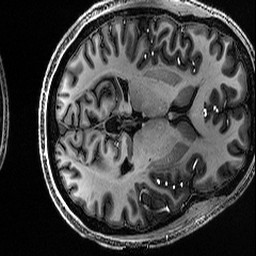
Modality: T1w
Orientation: axial
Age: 33
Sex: male
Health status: healthy
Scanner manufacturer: siemens
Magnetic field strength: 7 T
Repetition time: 3 s
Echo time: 0.00278 s